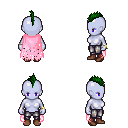
a pixel art fantasy rpg character, female body template, dark elf, purple skin, pink tattered cape, metal pants, green mohawk hairstyle, bracelets, brown shoes, four views (front, back, left, right), 2x2 character sprite sheet, small pixel art, hard edges, no anti-aliasing